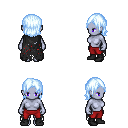
a pixel art fantasy rpg character, female body template, dark elf, purple skin, black tattered cape, red pants, white cyan long bangs hairstyle, black shoes, four views (front, back, left, right), 2x2 character sprite sheet, small pixel art, hard edges, no anti-aliasing